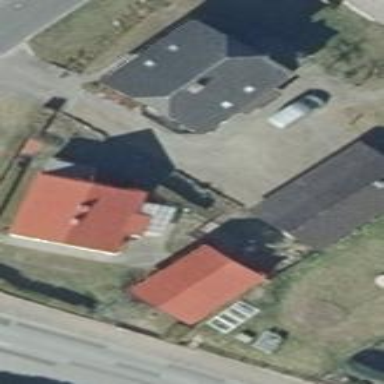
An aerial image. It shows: Building with gabled roof oriented along and colored grey.